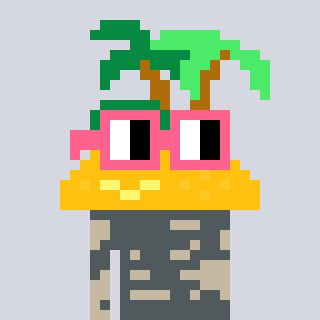
a pixel art character with square pink glasses, a island-shaped head and a bege-colored body on a cool background